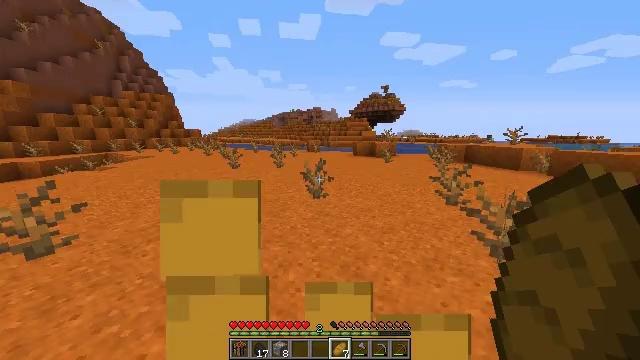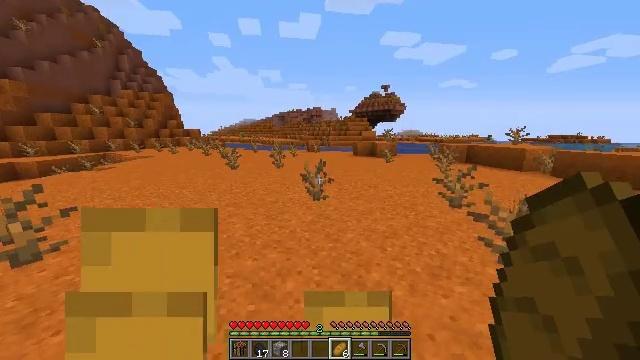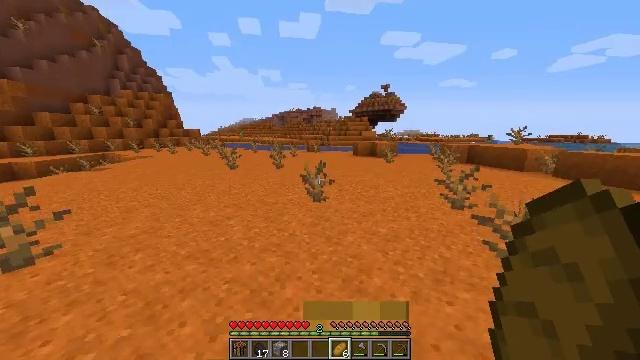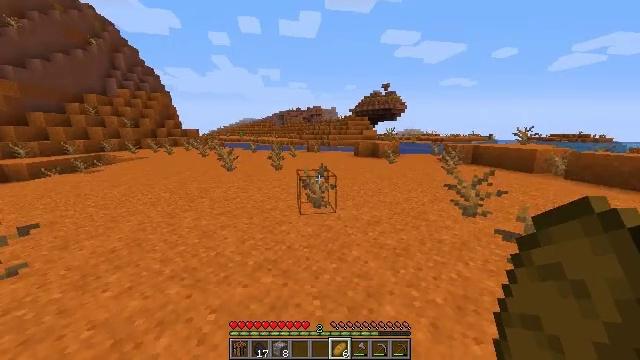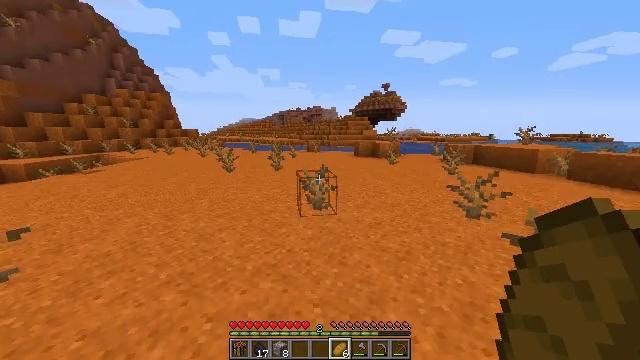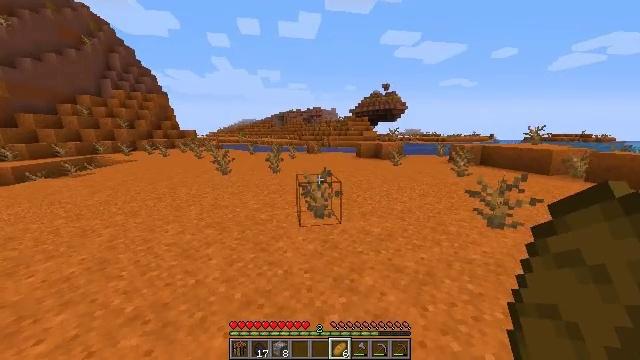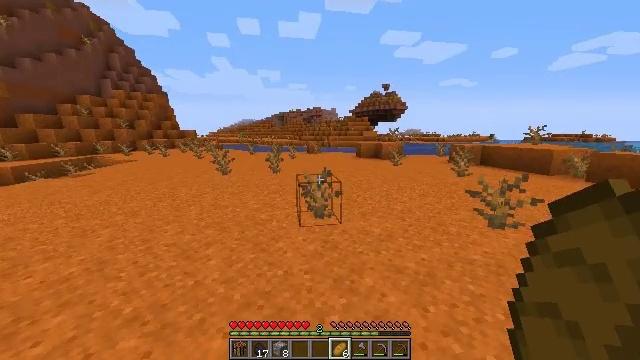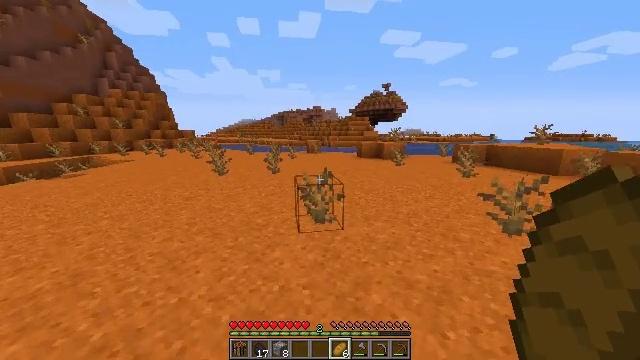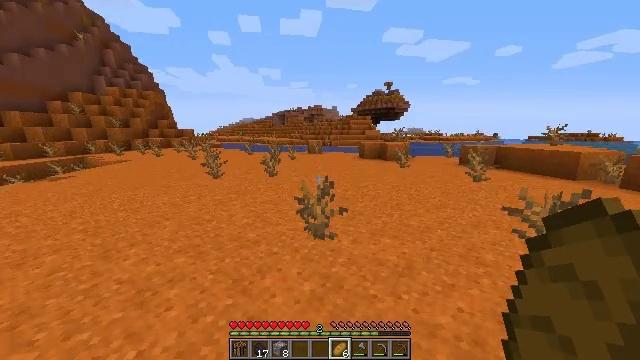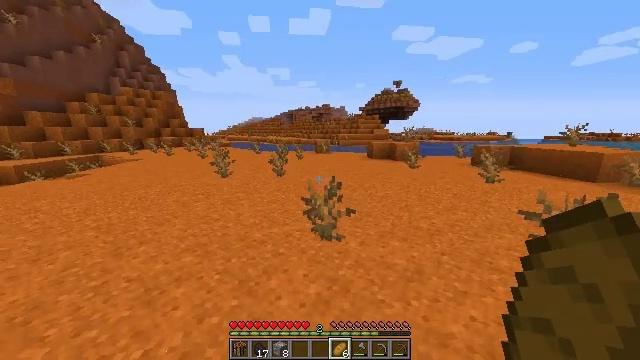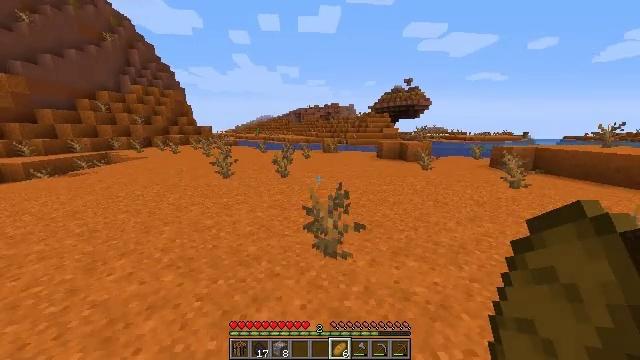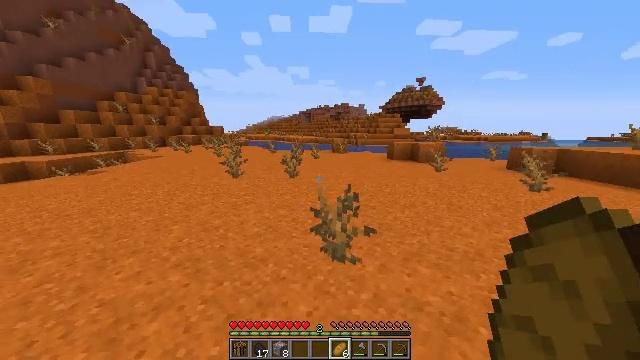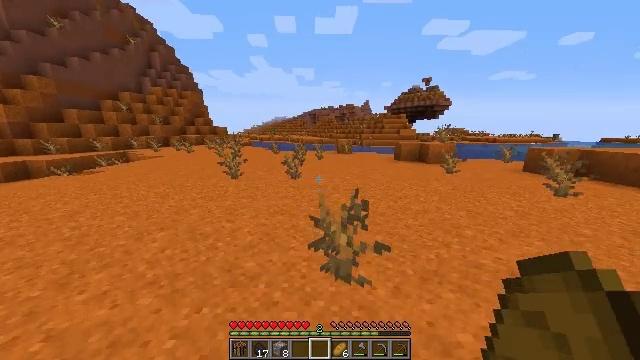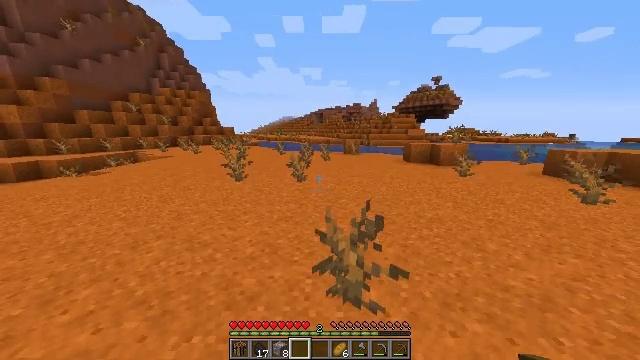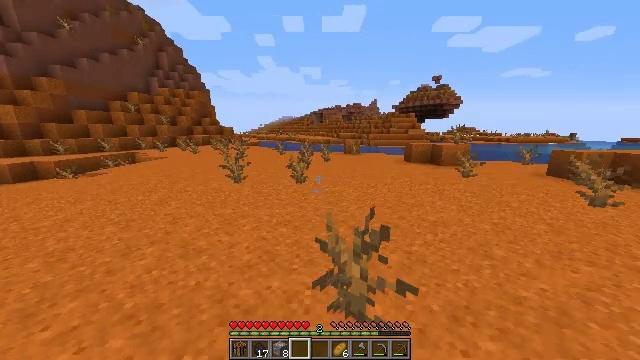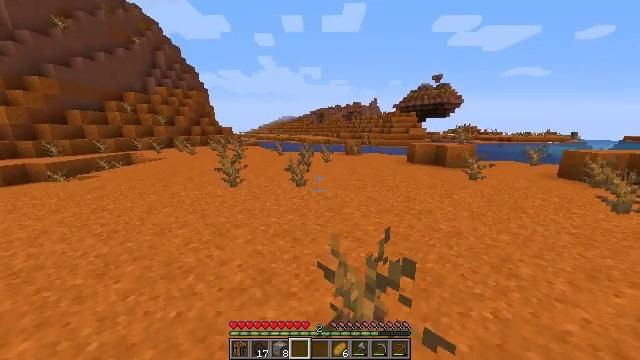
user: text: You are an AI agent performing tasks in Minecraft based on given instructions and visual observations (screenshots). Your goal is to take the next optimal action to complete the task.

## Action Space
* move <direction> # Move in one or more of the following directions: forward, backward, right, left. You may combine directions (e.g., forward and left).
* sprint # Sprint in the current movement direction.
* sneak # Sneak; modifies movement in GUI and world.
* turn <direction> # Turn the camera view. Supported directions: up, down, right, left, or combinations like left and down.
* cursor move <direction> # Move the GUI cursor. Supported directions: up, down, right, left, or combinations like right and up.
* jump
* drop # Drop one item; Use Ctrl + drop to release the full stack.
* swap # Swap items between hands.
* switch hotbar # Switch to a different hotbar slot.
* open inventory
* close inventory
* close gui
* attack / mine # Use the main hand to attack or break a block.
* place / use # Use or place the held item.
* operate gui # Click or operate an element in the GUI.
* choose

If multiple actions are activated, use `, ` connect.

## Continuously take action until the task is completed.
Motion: motion action
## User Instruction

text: Gather yellow terracotta for building.
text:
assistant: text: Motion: move forward, sprint, use / place
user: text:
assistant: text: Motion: move forward, sprint, use / place
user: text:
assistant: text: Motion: move forward, sprint, use / place
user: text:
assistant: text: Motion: move forward, sprint, use / place
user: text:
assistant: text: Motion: move forward, sprint, use / place
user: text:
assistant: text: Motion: move forward, sprint, use / place
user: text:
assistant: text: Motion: move forward, sprint, use / place
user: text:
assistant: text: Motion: move forward, sprint
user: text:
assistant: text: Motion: move forward, sprint, turn left
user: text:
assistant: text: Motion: move forward, sprint, turn left
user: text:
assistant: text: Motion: move forward, sprint, turn left
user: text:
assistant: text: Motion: move forward, sprint, turn left
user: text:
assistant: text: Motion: move forward, sprint, turn left
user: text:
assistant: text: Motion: move forward, sprint
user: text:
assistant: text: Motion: move forward, sprint
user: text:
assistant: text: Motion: move forward, sprint
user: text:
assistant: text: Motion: move forward, sprint
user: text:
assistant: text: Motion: move forward, sprint
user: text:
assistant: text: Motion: move forward, sprint
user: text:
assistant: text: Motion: move forward, sprint
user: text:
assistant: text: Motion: move forward, sprint
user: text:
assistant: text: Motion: move forward, sprint
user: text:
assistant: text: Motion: move forward, sprint
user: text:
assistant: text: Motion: move forward, sprint
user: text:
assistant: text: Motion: move forward, sprint
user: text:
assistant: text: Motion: move forward, sprint, turn left and down
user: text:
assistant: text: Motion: move forward, sprint
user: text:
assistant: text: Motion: move forward, sprint
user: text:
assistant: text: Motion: move forward, sprint
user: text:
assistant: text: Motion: move forward, sprint